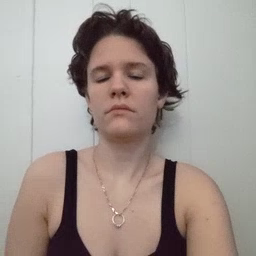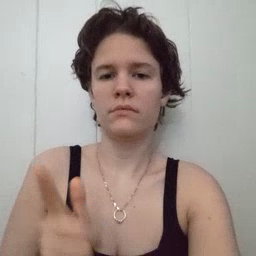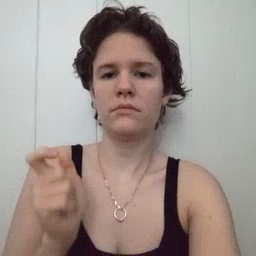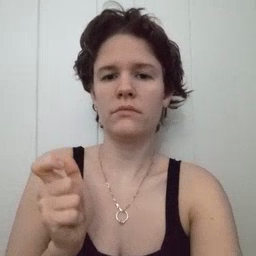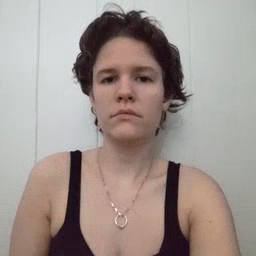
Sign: fast